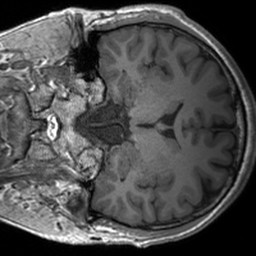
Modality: T1w
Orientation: coronal
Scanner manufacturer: siemens
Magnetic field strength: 3 T
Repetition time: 1.54 s
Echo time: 0.00234 s